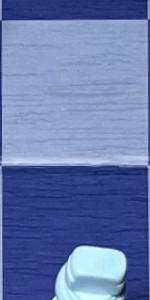
Label: Empty